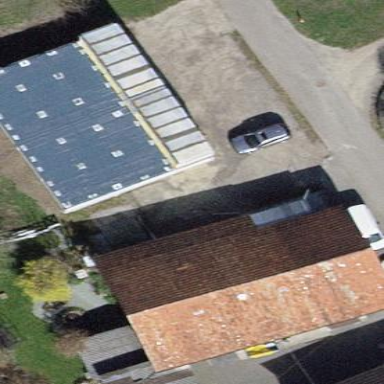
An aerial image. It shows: Stable building.